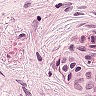
Metastatic tissue present: yes